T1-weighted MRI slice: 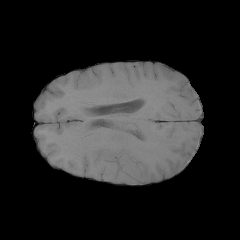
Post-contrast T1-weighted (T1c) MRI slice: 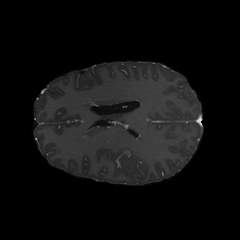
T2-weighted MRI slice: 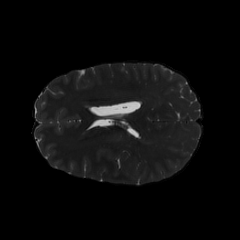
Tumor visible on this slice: no